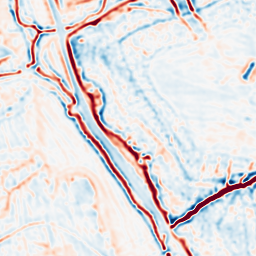
Category: multiscale
Decomposition family: log
Decomposition parameters: sigma: 2
Upsampling method: sinc_hamming
Upsampling parameters: scale: 2
kernel_size: 4
Upsampling scale: 2